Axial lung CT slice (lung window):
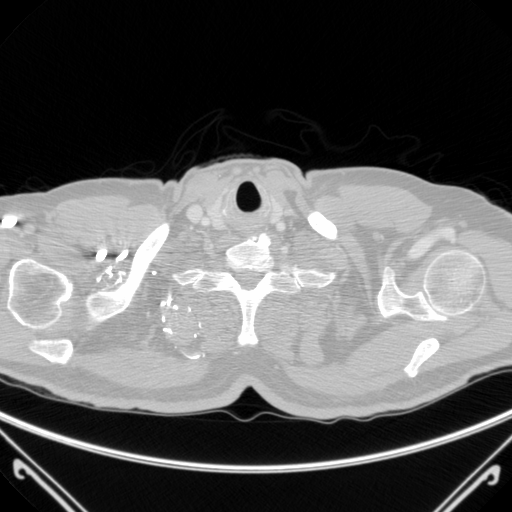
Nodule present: no